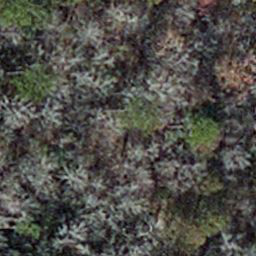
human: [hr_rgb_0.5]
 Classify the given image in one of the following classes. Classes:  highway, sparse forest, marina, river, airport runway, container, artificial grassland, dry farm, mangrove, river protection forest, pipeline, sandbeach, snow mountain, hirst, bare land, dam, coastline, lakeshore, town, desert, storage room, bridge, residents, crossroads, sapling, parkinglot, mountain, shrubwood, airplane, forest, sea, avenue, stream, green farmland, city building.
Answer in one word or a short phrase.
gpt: sapling